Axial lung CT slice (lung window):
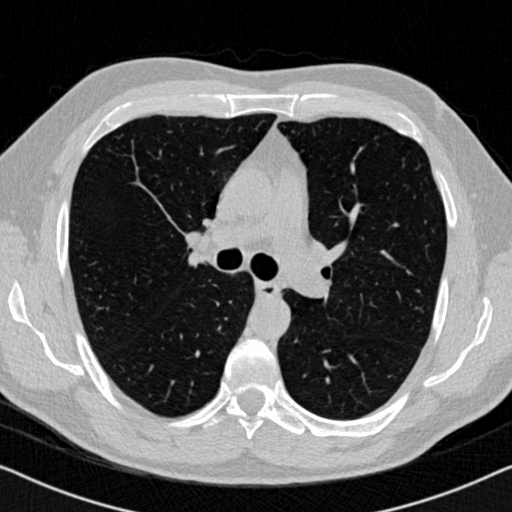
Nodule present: no